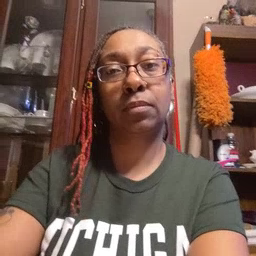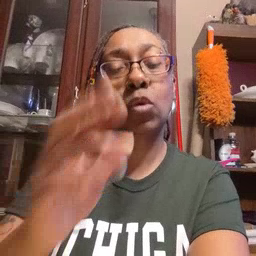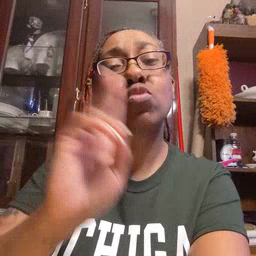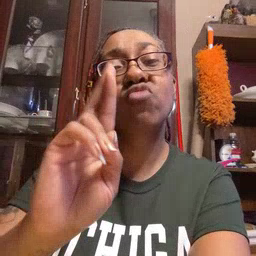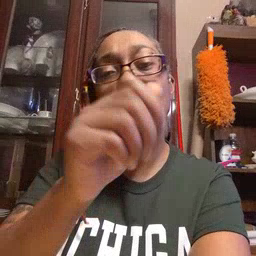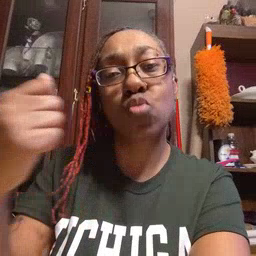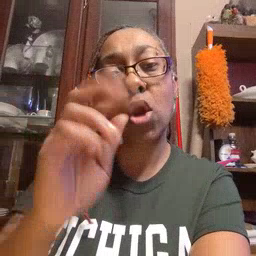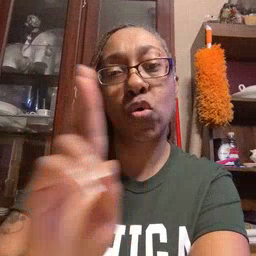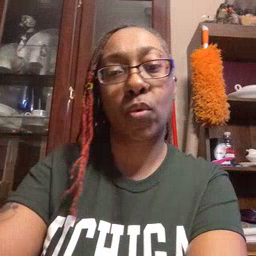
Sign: refrigerator